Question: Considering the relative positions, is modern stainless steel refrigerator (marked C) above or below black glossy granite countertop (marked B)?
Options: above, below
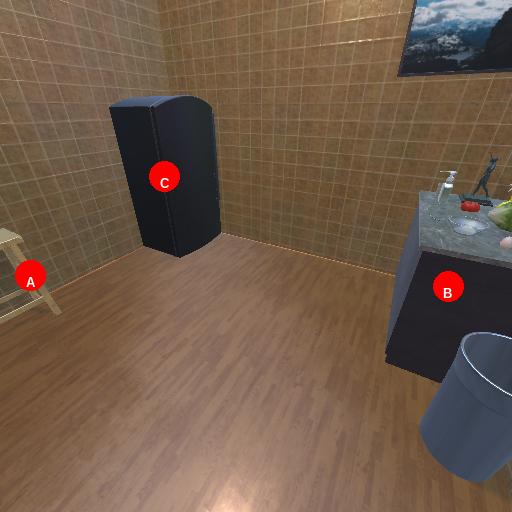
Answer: above